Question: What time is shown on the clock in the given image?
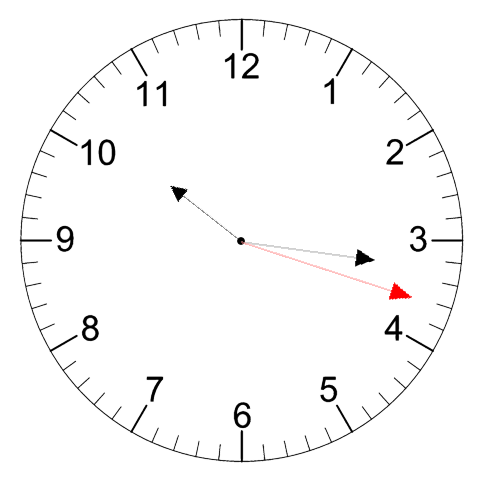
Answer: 10:16:18